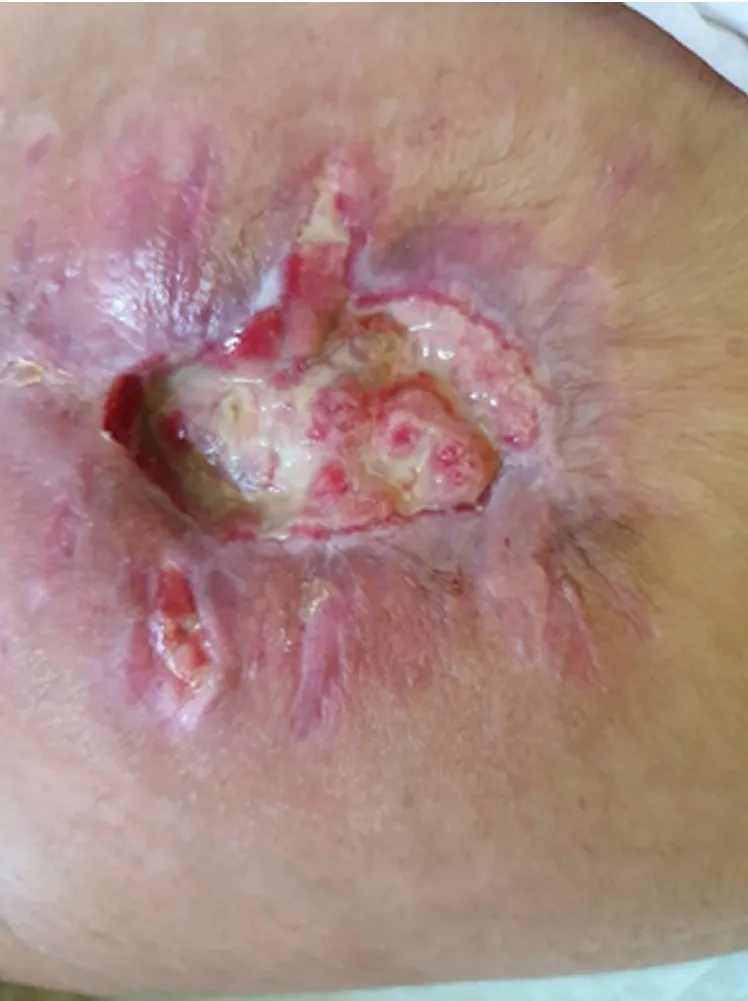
The AVM lesion after the embolization and surgery during the healing process.
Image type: medical_photograph (skin_photograph)